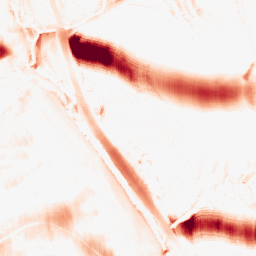
Category: morphological
Decomposition family: morphological_ellipse
Decomposition parameters: operation: opening
width: 50
height: 20
Upsampling method: sinc_blackman
Upsampling parameters: scale: 2
kernel_size: 16
Upsampling scale: 2